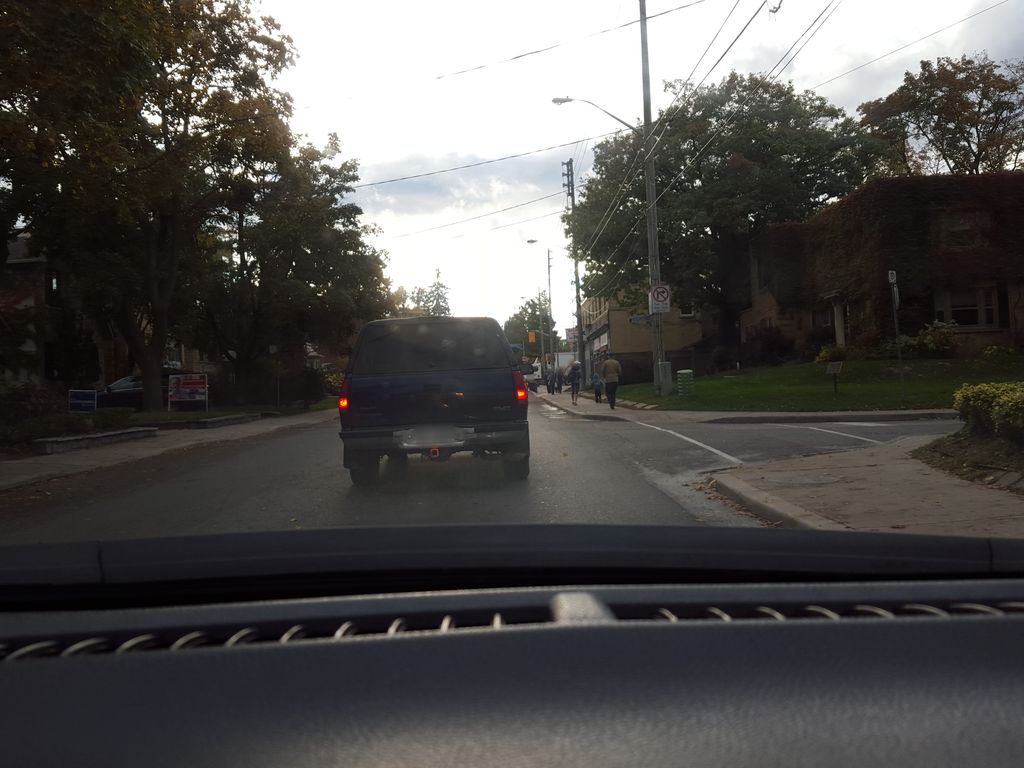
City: toronto